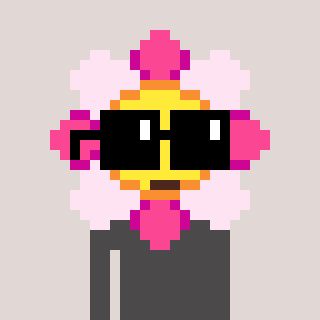
a pixel art character with square black sunglasses, a flower-shaped head and a grayscale-colored body on a warm background